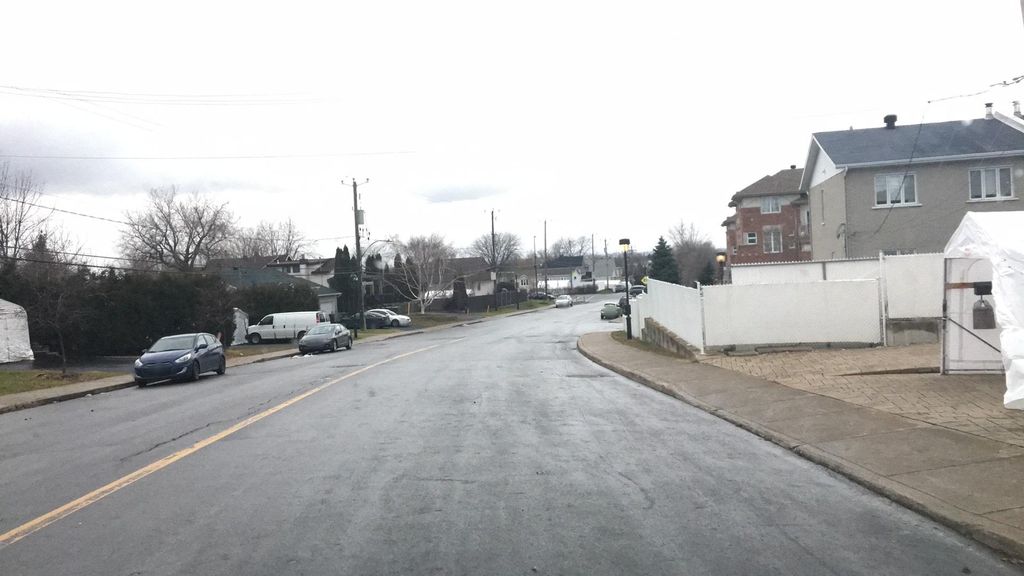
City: montreal